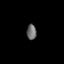
Tissue: lung
Cell type: Myeloid cells
Senescence score: 0.6691
Nuclear area (px): 146
Mean DAPI intensity: 106.26